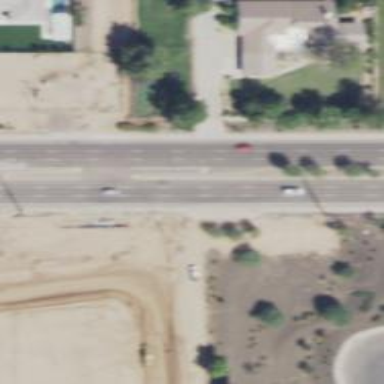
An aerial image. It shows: Secondary road with asphalt surface.